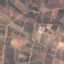
Land use / land cover class: PermanentCrop